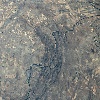
Label: land